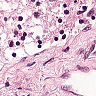
Metastatic tissue present: no